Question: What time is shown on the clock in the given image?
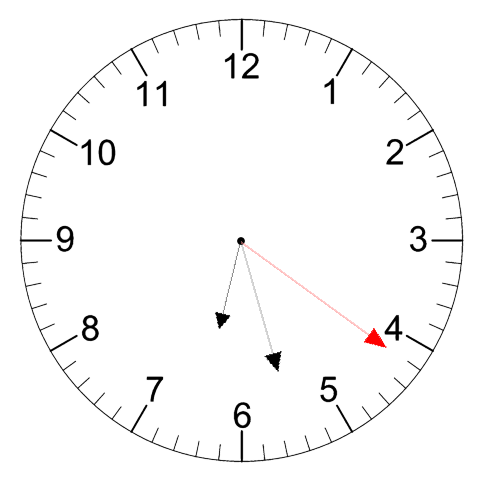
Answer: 06:27:21